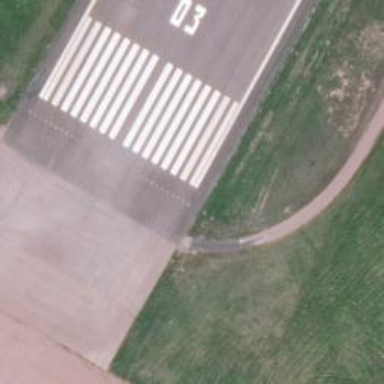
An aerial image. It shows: Runway in airport area.